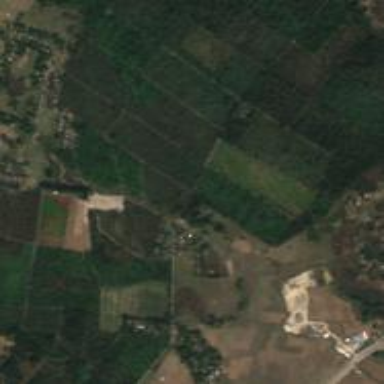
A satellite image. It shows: Orchard consisting of tea plants.